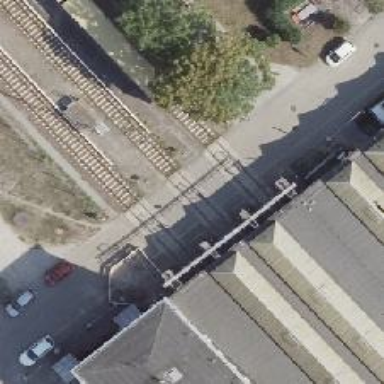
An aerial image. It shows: Yard serving light railway.